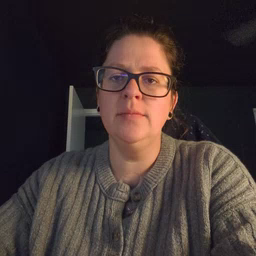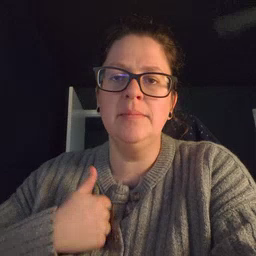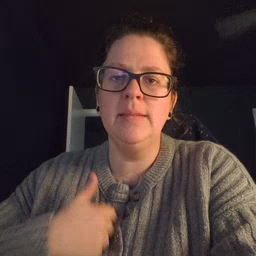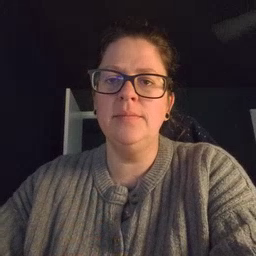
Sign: bath